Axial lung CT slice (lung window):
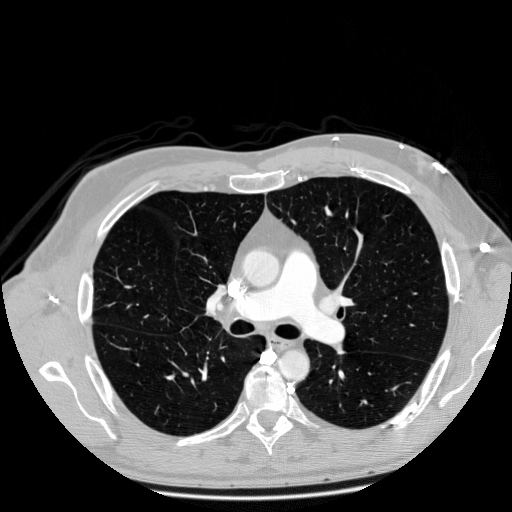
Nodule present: no